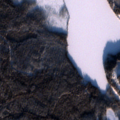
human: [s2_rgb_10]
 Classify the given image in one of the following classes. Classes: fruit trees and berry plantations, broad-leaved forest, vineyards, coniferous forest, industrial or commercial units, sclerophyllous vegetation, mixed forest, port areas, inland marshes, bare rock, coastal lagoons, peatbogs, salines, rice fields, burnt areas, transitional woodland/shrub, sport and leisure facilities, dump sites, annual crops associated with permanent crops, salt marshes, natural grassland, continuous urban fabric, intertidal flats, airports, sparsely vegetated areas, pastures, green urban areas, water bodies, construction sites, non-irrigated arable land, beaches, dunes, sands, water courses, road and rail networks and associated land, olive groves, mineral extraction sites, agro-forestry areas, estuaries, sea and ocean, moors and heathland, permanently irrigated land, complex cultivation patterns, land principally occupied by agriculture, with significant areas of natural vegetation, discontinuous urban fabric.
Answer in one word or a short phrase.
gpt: coniferous forest, mixed forest, peatbogs, water bodies